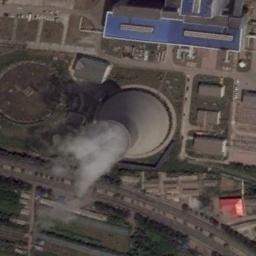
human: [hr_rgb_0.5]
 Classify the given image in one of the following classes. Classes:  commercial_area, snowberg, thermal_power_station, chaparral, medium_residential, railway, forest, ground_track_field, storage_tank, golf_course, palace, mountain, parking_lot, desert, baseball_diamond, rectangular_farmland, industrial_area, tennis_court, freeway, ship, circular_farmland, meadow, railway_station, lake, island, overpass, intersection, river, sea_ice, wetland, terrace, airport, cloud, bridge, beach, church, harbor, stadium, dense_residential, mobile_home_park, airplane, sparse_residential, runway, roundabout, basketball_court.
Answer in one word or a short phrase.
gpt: thermal_power_station